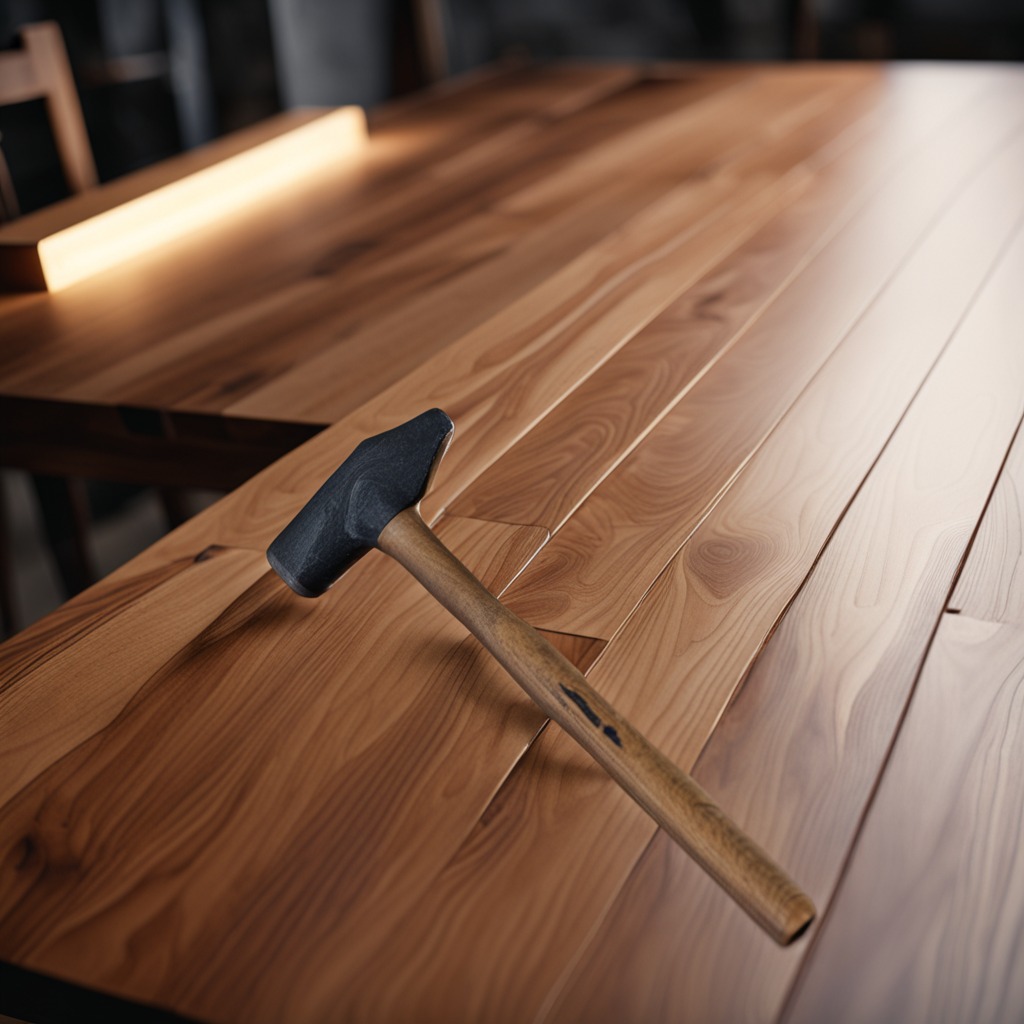
A hammer is lying on the wooden table in a carpentry studio.